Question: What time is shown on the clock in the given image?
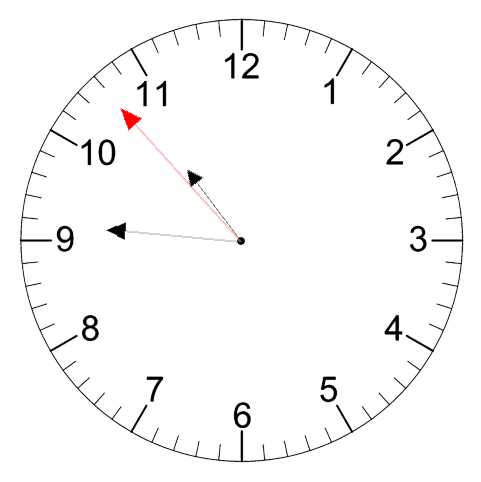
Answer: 10:45:53